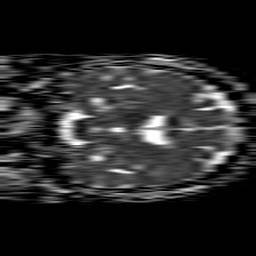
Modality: ADC
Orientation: coronal
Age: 52
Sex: female
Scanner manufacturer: philips
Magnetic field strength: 1.5 T
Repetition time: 4.6 s
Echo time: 0.08517 s